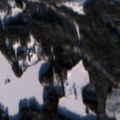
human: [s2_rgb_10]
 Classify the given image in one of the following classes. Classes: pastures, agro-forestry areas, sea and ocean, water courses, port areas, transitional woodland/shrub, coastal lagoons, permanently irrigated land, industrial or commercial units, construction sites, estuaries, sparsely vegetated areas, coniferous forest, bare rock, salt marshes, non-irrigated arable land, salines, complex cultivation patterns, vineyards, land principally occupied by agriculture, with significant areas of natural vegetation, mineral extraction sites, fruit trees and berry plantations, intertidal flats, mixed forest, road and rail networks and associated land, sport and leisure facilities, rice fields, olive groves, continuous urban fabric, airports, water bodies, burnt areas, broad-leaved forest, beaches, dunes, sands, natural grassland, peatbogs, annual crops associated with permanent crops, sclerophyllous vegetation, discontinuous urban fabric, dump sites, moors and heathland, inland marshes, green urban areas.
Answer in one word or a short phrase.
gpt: coniferous forest, mixed forest, transitional woodland/shrub, water bodies